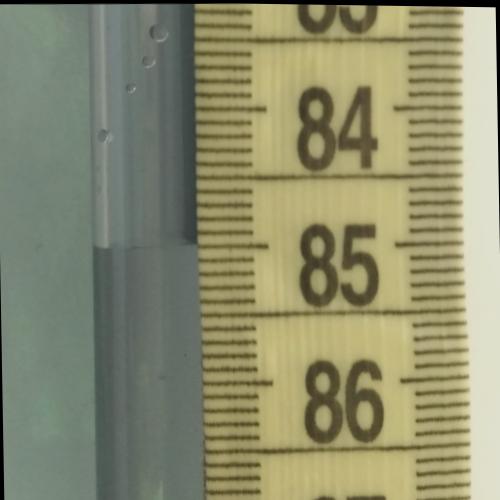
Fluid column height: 85.0 cm